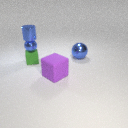
small blue metal cylinder above small blue metal sphere